Question: I'm working on a program in C# that uses Microsoft Word 14.0 Object Library to create a .doc file, add paragraphs to it and saves it. There is a small form with a button that does described actions (see the code below). This part has no problems.
Problem:
Current text in created word file will be the following:
Some text beff = 3.0
What I need to accomplish, is creating a paragraph, which has subscript characters inside.(in paragraph above letters "eff" should be subscripted):

The final document would contain around 100 of lines like above, with different characters that are subscripted.
I found a way to subscript the whole paragraph with line,
'''
paragraph1.Range.Font.Subscript = 1;
'''
but found no way to implement it on separate characters.
I'm also aware that there are subscript letters and numbers in Unicode that I could use, but, unfortunately, Unicode does not have full alphabet in subscript format, so that is not an option either.
Question:
Is there a way for me to accomplish the Goal and insert something like "eff" in subscript inside a paragraph in a freshly created Word Document?
Sample code:
'''
private void btnReport_Click(object sender, EventArgs e)
{
Word._Application oWord;
Word._Document oDoc;
oWord = new Word.Application();
oDoc = oWord.Documents.Add();
var paragraph1 = oDoc.Content.Paragraphs.Add();
paragraph1.Range.Text = "Some text beff = 3.0";
SaveFileDialog saveFileDialog1 = new SaveFileDialog();
saveFileDialog1.Filter = "Word document|*.doc";
saveFileDialog1.Title = "Save the Word Document";
if (DialogResult.OK == saveFileDialog1.ShowDialog())
{
string docName = saveFileDialog1.FileName;
if (docName.Length > 0)
{
object oDocName = (object)docName;
oDoc.SaveAs(ref oDocName);
}
}
oWord.Quit();
}
'''
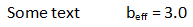
Answer: Create a Word document and add text with subscipt/superscript and unzip the .docx to examine it's XML content you will notice that the text containing the subscript/superscript is placed in a separate element.
One way to achieve this is <URL>.Once you've downloaded and installed the SDK you can use the following code:
'''
using System;
using DocumentFormat.OpenXml;
using DocumentFormat.OpenXml.Packaging;
using DocumentFormat.OpenXml.Wordprocessing;
namespace OpenXML
{
class Program
{
static void Main(string[] args)
{
using (var doc = WordprocessingDocument.Create("C:\Subscript.docx", WordprocessingDocumentType.Document))
{
MainDocumentPart mainPart = doc.AddMainDocumentPart();
mainPart.Document = new Document();
Body body = mainPart.Document.AppendChild(new Body());
Paragraph p = body.AppendChild(new Paragraph());
p.AppendChild(AddRun(false, "Some text b "));
p.AppendChild(AddRun(true, "eff"));
p.AppendChild(AddRun(false, "= 3.0"));
}
Console.WriteLine("Done...");
Console.ReadLine();
}
public static Run AddRun(bool isSubscript, string text)
{
Run run = new Run();
if (isSubscript)
{
var props = new RunProperties();
var fontSize = new FontSizeComplexScript() { Val = "20" };
var vAlignment = new VerticalTextAlignment() { Val = VerticalPositionValues.Subscript };
props.Append(fontSize);
props.Append(vAlignment);
run.Append(props);
}
run.Append(new Text(text));
return run;
}
}
}
'''
And here's a Interop solution:
'''
using WordNS = Microsoft.Office.Interop.Word;
WordNS.Document doc = _application.ActiveDocument;
WordNS.Paragraph p = doc.Paragraphs.Add();
p.Range.Text = "Some text beff = 3.0";
int start = p.Range.Text.IndexOf("eff");
int end = p.Range.Text.IndexOf("=");
WordNS.Range range = doc.Range(start, end);
range.Select();
WordNS.Selection currentSelection = _application.Selection;
currentSelection.Font.Subscript = 1;
doc.SaveAs2("C:\SubscriptInterop.docx");
'''